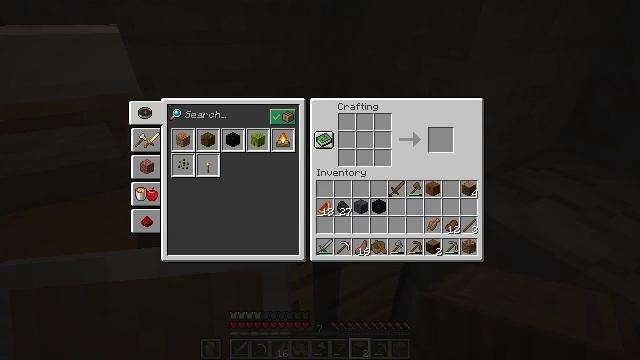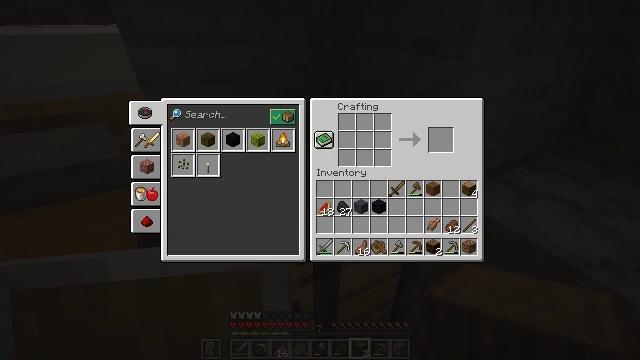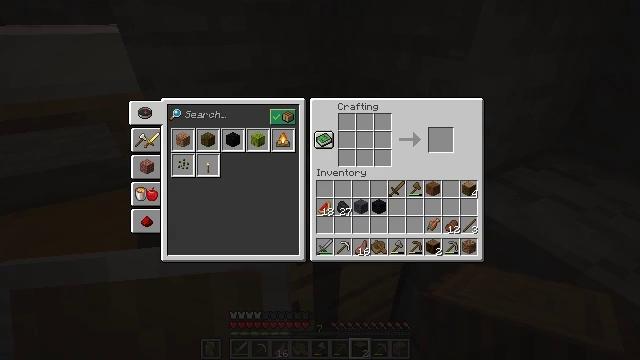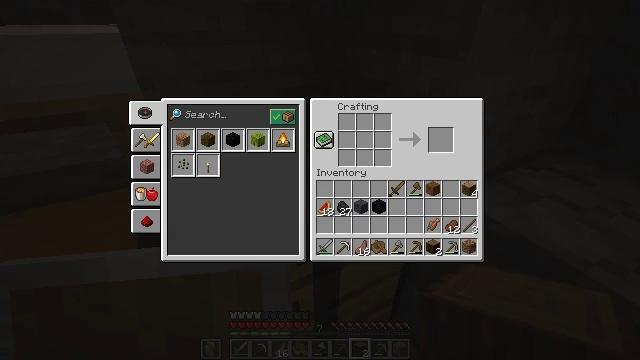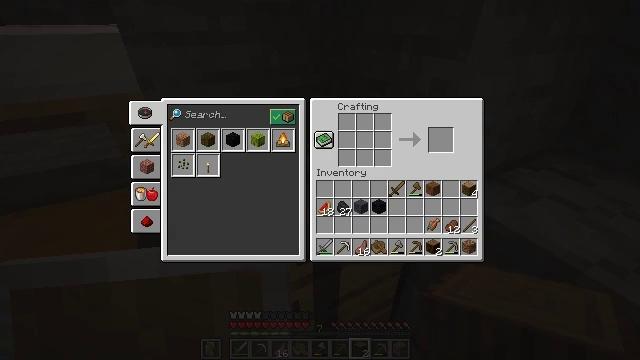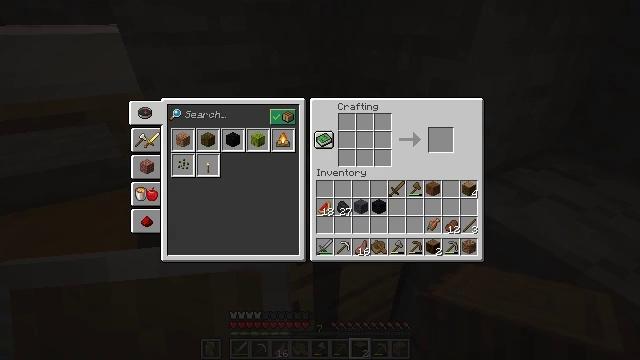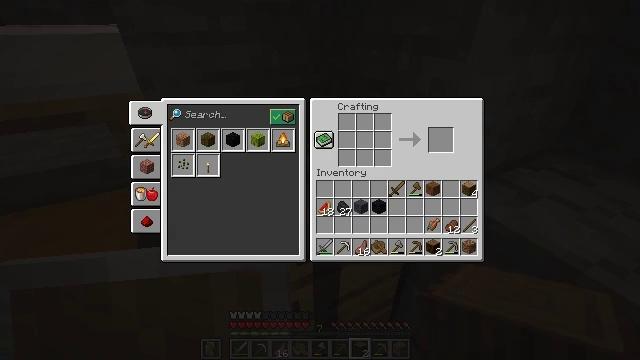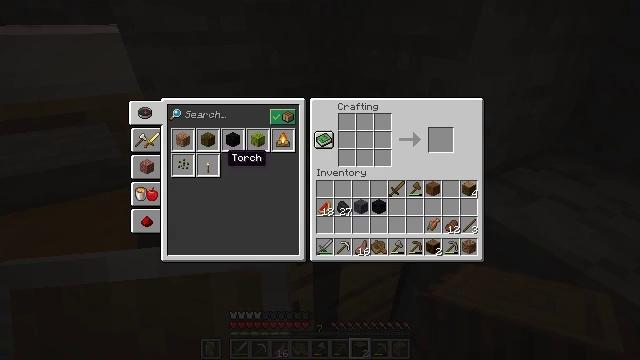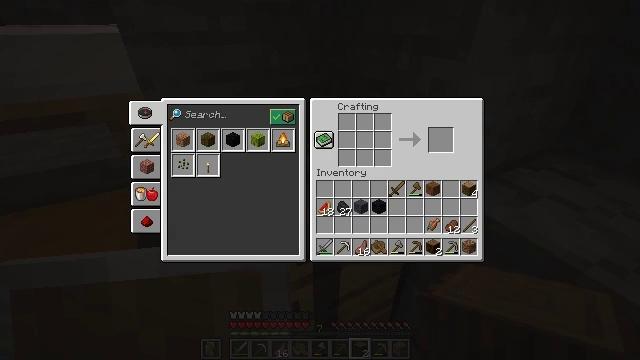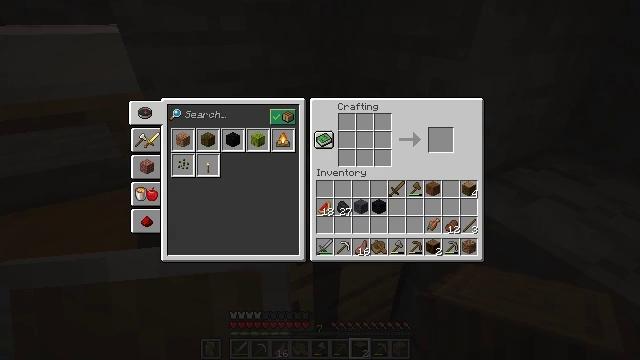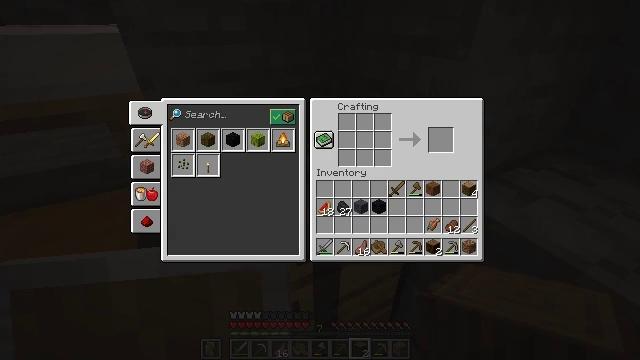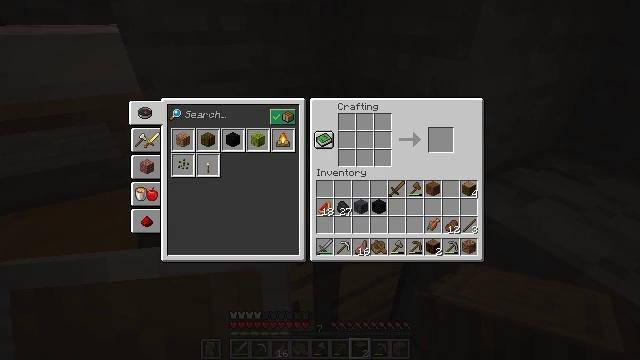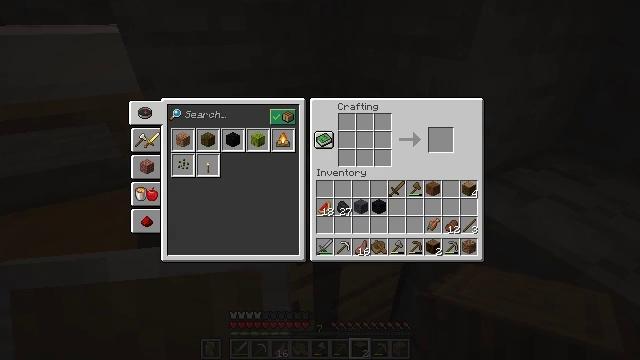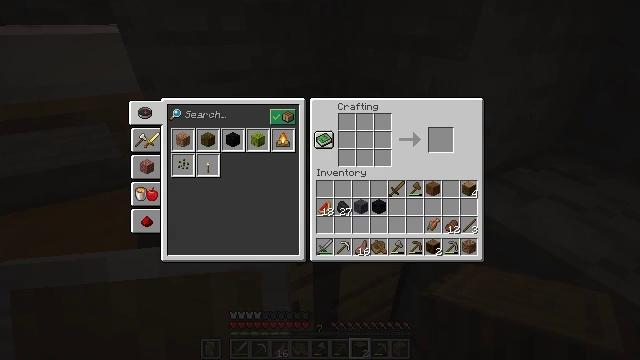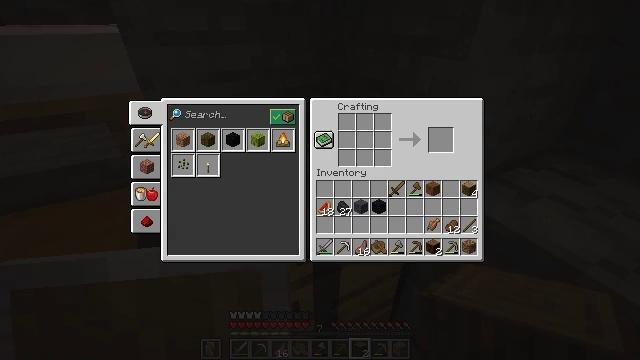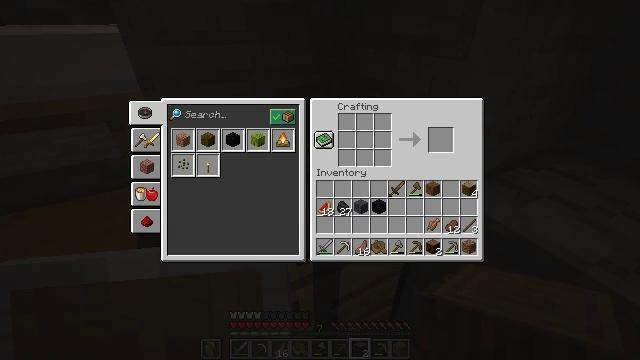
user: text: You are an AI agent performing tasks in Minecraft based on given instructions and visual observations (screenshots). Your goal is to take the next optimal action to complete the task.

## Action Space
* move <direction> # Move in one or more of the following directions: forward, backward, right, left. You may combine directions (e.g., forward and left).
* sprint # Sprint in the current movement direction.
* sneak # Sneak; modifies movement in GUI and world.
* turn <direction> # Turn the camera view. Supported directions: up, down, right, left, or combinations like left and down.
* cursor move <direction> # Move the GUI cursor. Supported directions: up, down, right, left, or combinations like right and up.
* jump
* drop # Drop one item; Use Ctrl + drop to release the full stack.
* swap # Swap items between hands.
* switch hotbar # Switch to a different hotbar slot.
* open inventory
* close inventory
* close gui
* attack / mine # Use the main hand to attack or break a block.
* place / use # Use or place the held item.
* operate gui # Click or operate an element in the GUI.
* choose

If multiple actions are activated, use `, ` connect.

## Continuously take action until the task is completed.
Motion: motion action
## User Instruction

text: Get brown dye by crafting with cocoa beans.
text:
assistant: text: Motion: no_op
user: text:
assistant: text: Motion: no_op
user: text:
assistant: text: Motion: cursor move left
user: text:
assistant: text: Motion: cursor move left
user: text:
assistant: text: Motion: cursor move left
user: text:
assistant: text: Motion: no_op
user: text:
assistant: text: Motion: no_op
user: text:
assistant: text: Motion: no_op
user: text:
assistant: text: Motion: cursor move right
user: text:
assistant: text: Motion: cursor move right
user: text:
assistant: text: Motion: cursor move right
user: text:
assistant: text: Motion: no_op
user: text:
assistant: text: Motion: no_op
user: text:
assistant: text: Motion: no_op
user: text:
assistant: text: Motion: no_op
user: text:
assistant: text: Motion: cursor move right
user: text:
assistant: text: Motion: cursor move right and down
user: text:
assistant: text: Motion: cursor move right
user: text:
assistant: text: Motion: cursor move right
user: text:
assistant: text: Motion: no_op
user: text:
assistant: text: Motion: cursor move left
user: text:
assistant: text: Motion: cursor move left
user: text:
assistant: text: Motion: no_op
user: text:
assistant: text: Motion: no_op
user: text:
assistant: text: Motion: no_op
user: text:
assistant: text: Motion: no_op
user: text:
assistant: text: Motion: no_op
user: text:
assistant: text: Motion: no_op
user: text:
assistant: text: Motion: no_op
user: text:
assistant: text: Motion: cursor move right and down